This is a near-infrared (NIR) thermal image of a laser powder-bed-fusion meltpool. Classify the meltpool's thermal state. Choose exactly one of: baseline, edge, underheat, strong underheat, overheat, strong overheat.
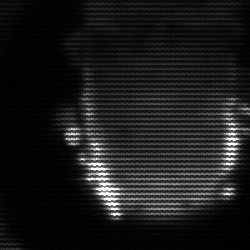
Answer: baseline